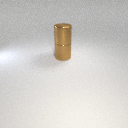
large brown metal cylinder below large brown metal cylinder